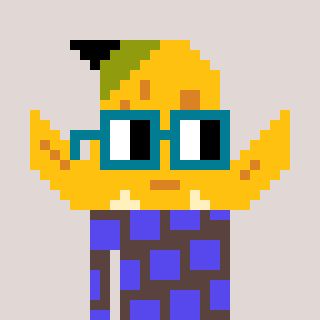
a pixel art character with square dark green glasses, a banana-shaped head and a darkbrown-colored body on a warm background